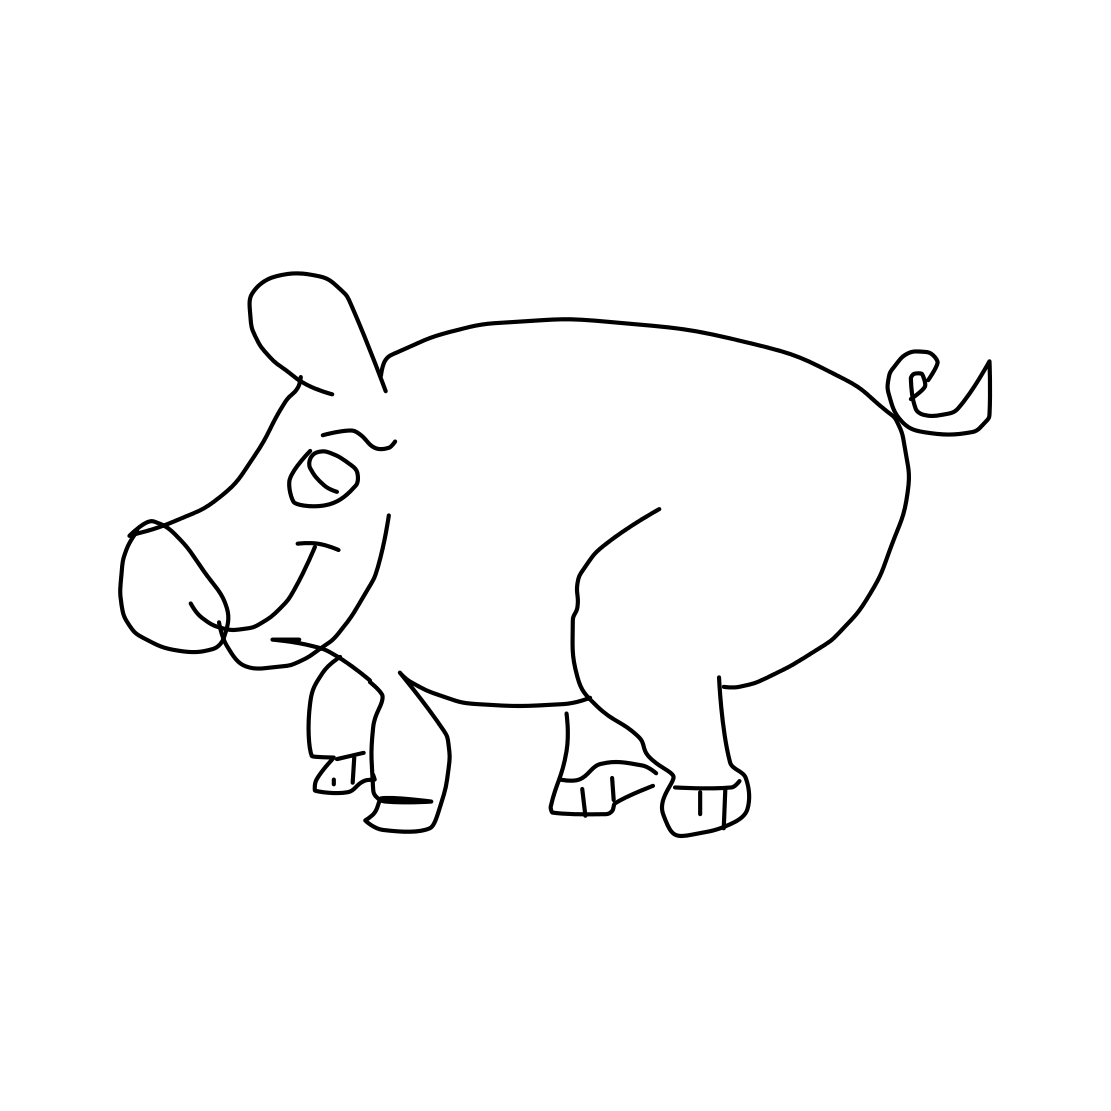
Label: pig